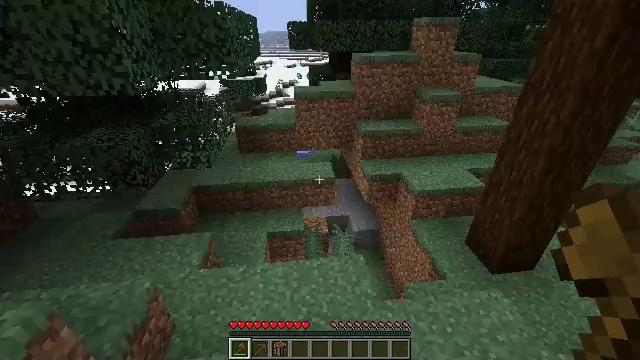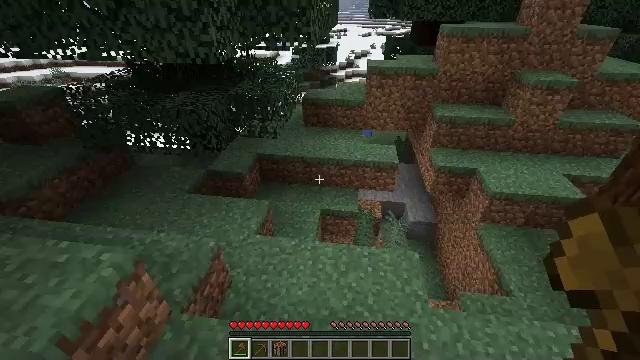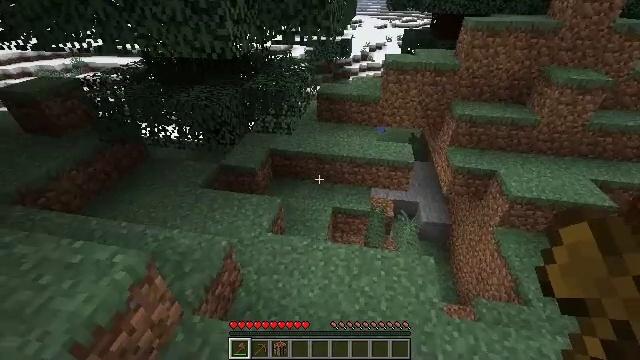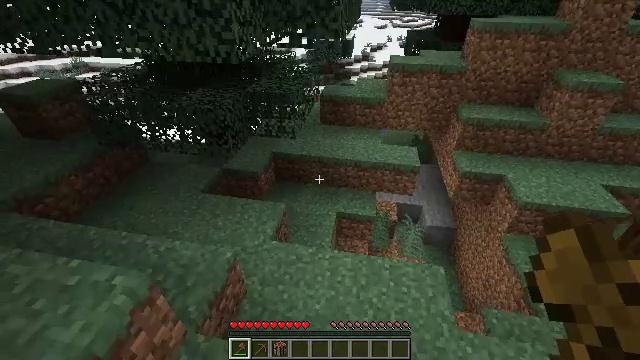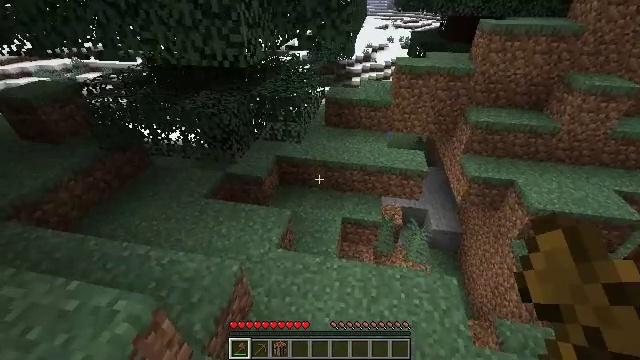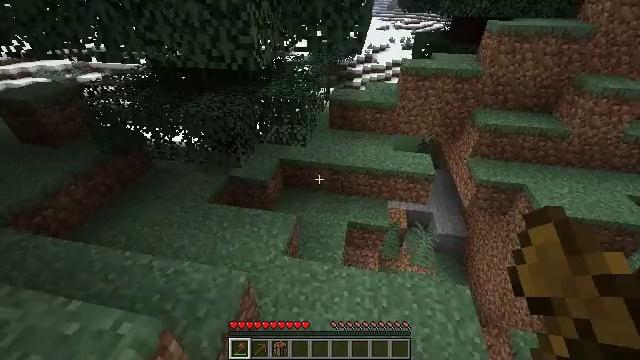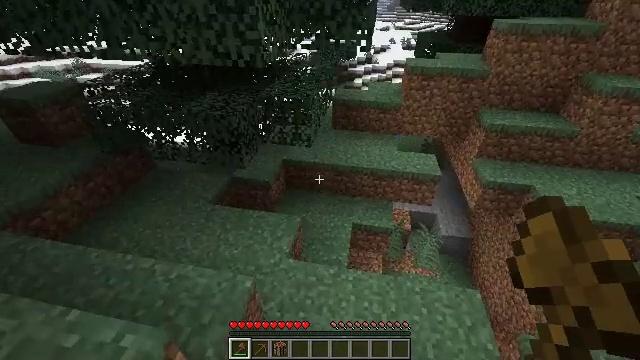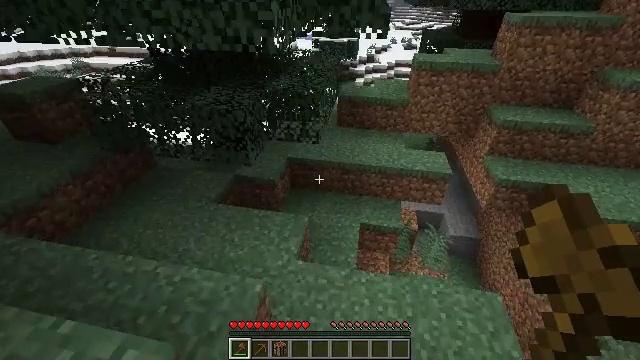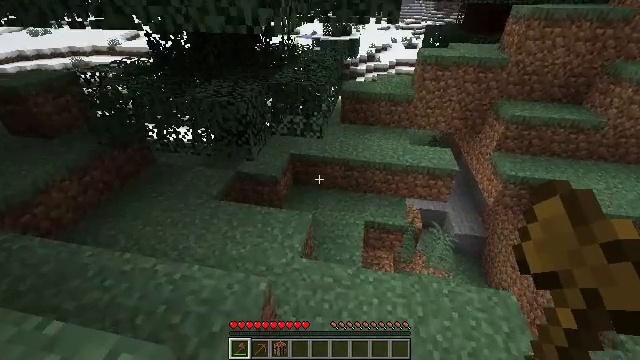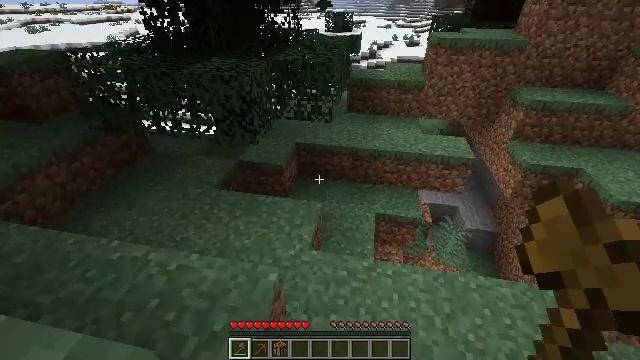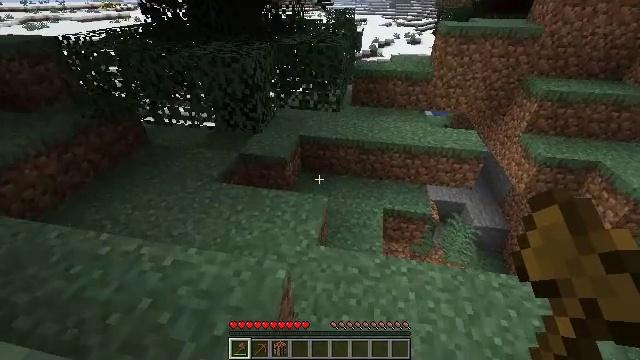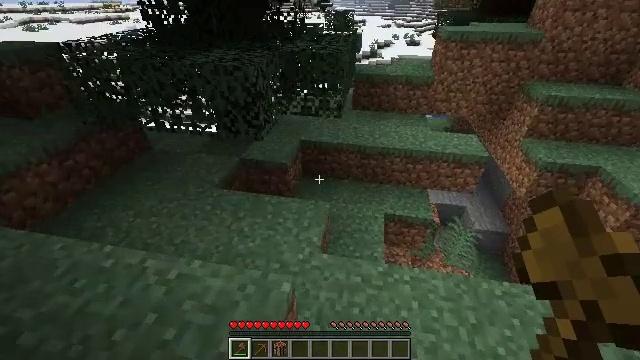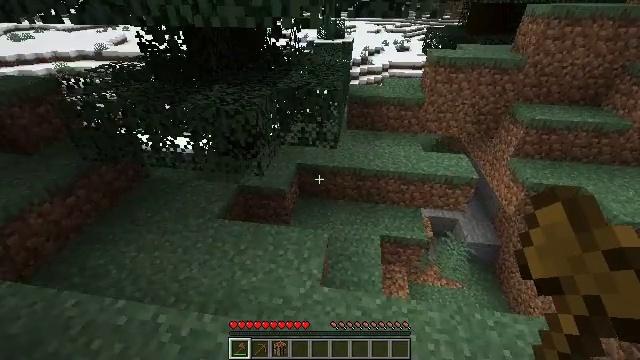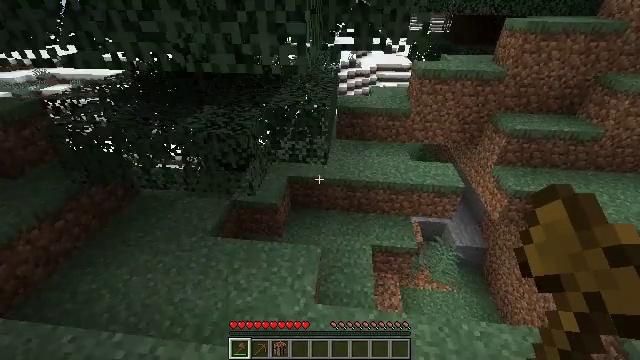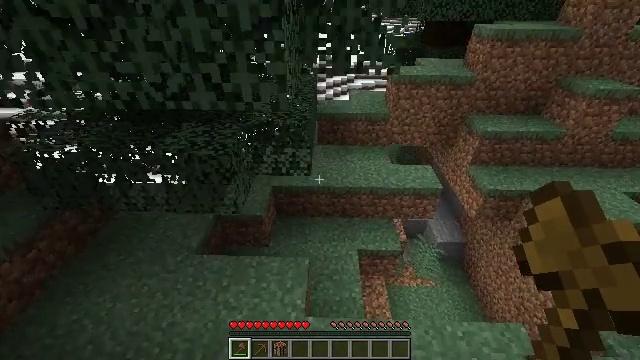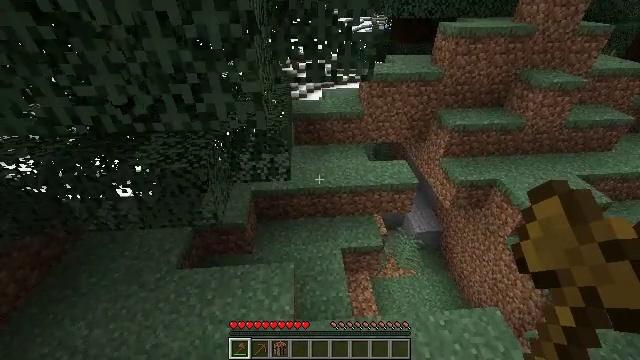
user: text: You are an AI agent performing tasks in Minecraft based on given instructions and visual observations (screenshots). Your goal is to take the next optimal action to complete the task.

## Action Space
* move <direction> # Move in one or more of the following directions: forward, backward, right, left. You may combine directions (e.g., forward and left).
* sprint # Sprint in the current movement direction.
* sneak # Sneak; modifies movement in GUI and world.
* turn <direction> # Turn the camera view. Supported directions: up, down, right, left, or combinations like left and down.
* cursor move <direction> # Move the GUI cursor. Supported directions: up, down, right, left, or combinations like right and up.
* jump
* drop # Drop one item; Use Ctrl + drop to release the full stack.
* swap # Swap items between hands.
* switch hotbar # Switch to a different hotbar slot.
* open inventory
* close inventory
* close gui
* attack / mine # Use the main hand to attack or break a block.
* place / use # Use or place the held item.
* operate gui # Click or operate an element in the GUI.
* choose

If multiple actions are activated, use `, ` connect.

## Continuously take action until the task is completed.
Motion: motion action
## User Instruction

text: Kill the rabbit.
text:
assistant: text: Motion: move forward and move left, turn left and down
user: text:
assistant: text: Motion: move forward and move left, turn left and down
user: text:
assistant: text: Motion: move forward and move left
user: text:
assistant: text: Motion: move forward and move left
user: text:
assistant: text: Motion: move forward and move left
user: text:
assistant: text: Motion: move forward and move left
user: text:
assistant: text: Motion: move forward and move left
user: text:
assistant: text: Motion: move forward and move left
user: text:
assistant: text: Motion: move forward and move left
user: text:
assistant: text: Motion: move forward and move left, jump
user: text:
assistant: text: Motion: move forward and move left, jump
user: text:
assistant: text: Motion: move forward and move left, turn right, jump
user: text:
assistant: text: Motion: move forward and move left, turn right, jump
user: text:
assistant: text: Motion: move forward and move left, turn right
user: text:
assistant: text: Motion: move forward and move left, turn right and down
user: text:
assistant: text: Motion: move forward and move left, turn right
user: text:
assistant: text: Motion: move forward and move left, turn right
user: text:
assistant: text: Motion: move forward and move left
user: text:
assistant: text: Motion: move forward
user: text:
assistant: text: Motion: move forward
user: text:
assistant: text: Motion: move forward
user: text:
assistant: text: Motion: move forward
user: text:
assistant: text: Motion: move forward
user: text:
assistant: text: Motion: move forward
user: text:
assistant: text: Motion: move forward
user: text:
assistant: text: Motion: move forward
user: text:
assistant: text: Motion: move forward, turn right and up
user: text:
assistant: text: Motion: move forward, turn right and up
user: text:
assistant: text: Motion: move forward, turn up
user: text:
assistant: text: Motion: move forward, turn up, jump